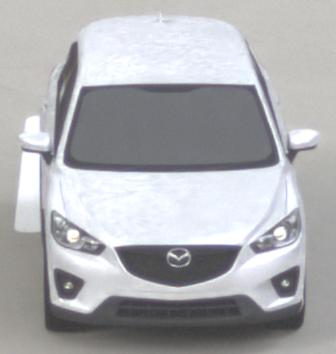
Make: Mazda
Model: CX-5 2.0 SKYACTIV-G 160
Detailed model: CX-5 (GH)
Model produced from: 2012/04
Model produced until: 2015/02
Doors: 5
Color: white
Road condition: dry road
Daytime: morning or afternoon
Contrast: low contrast